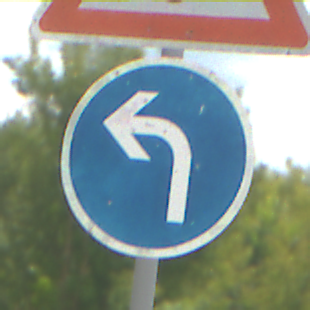
Verkehrszeichen: VorgeschriebeneFahrtrichtungLinks
Zusatzzeichen oben: Lichtzeichenanlage
Umgebung: Outdoor, Suburban
Tageszeit: Midday
Wetter: PartlyCloudy
Licht: Natural
Jahreszeit: Summer
Kontrast: HighContrast